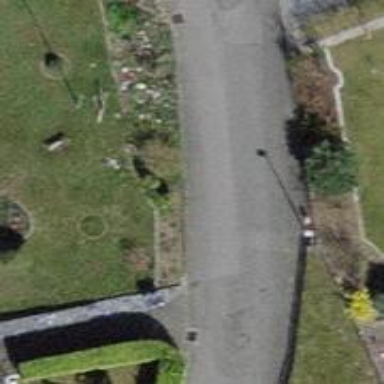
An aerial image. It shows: Asphalt road in residential area.